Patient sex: M
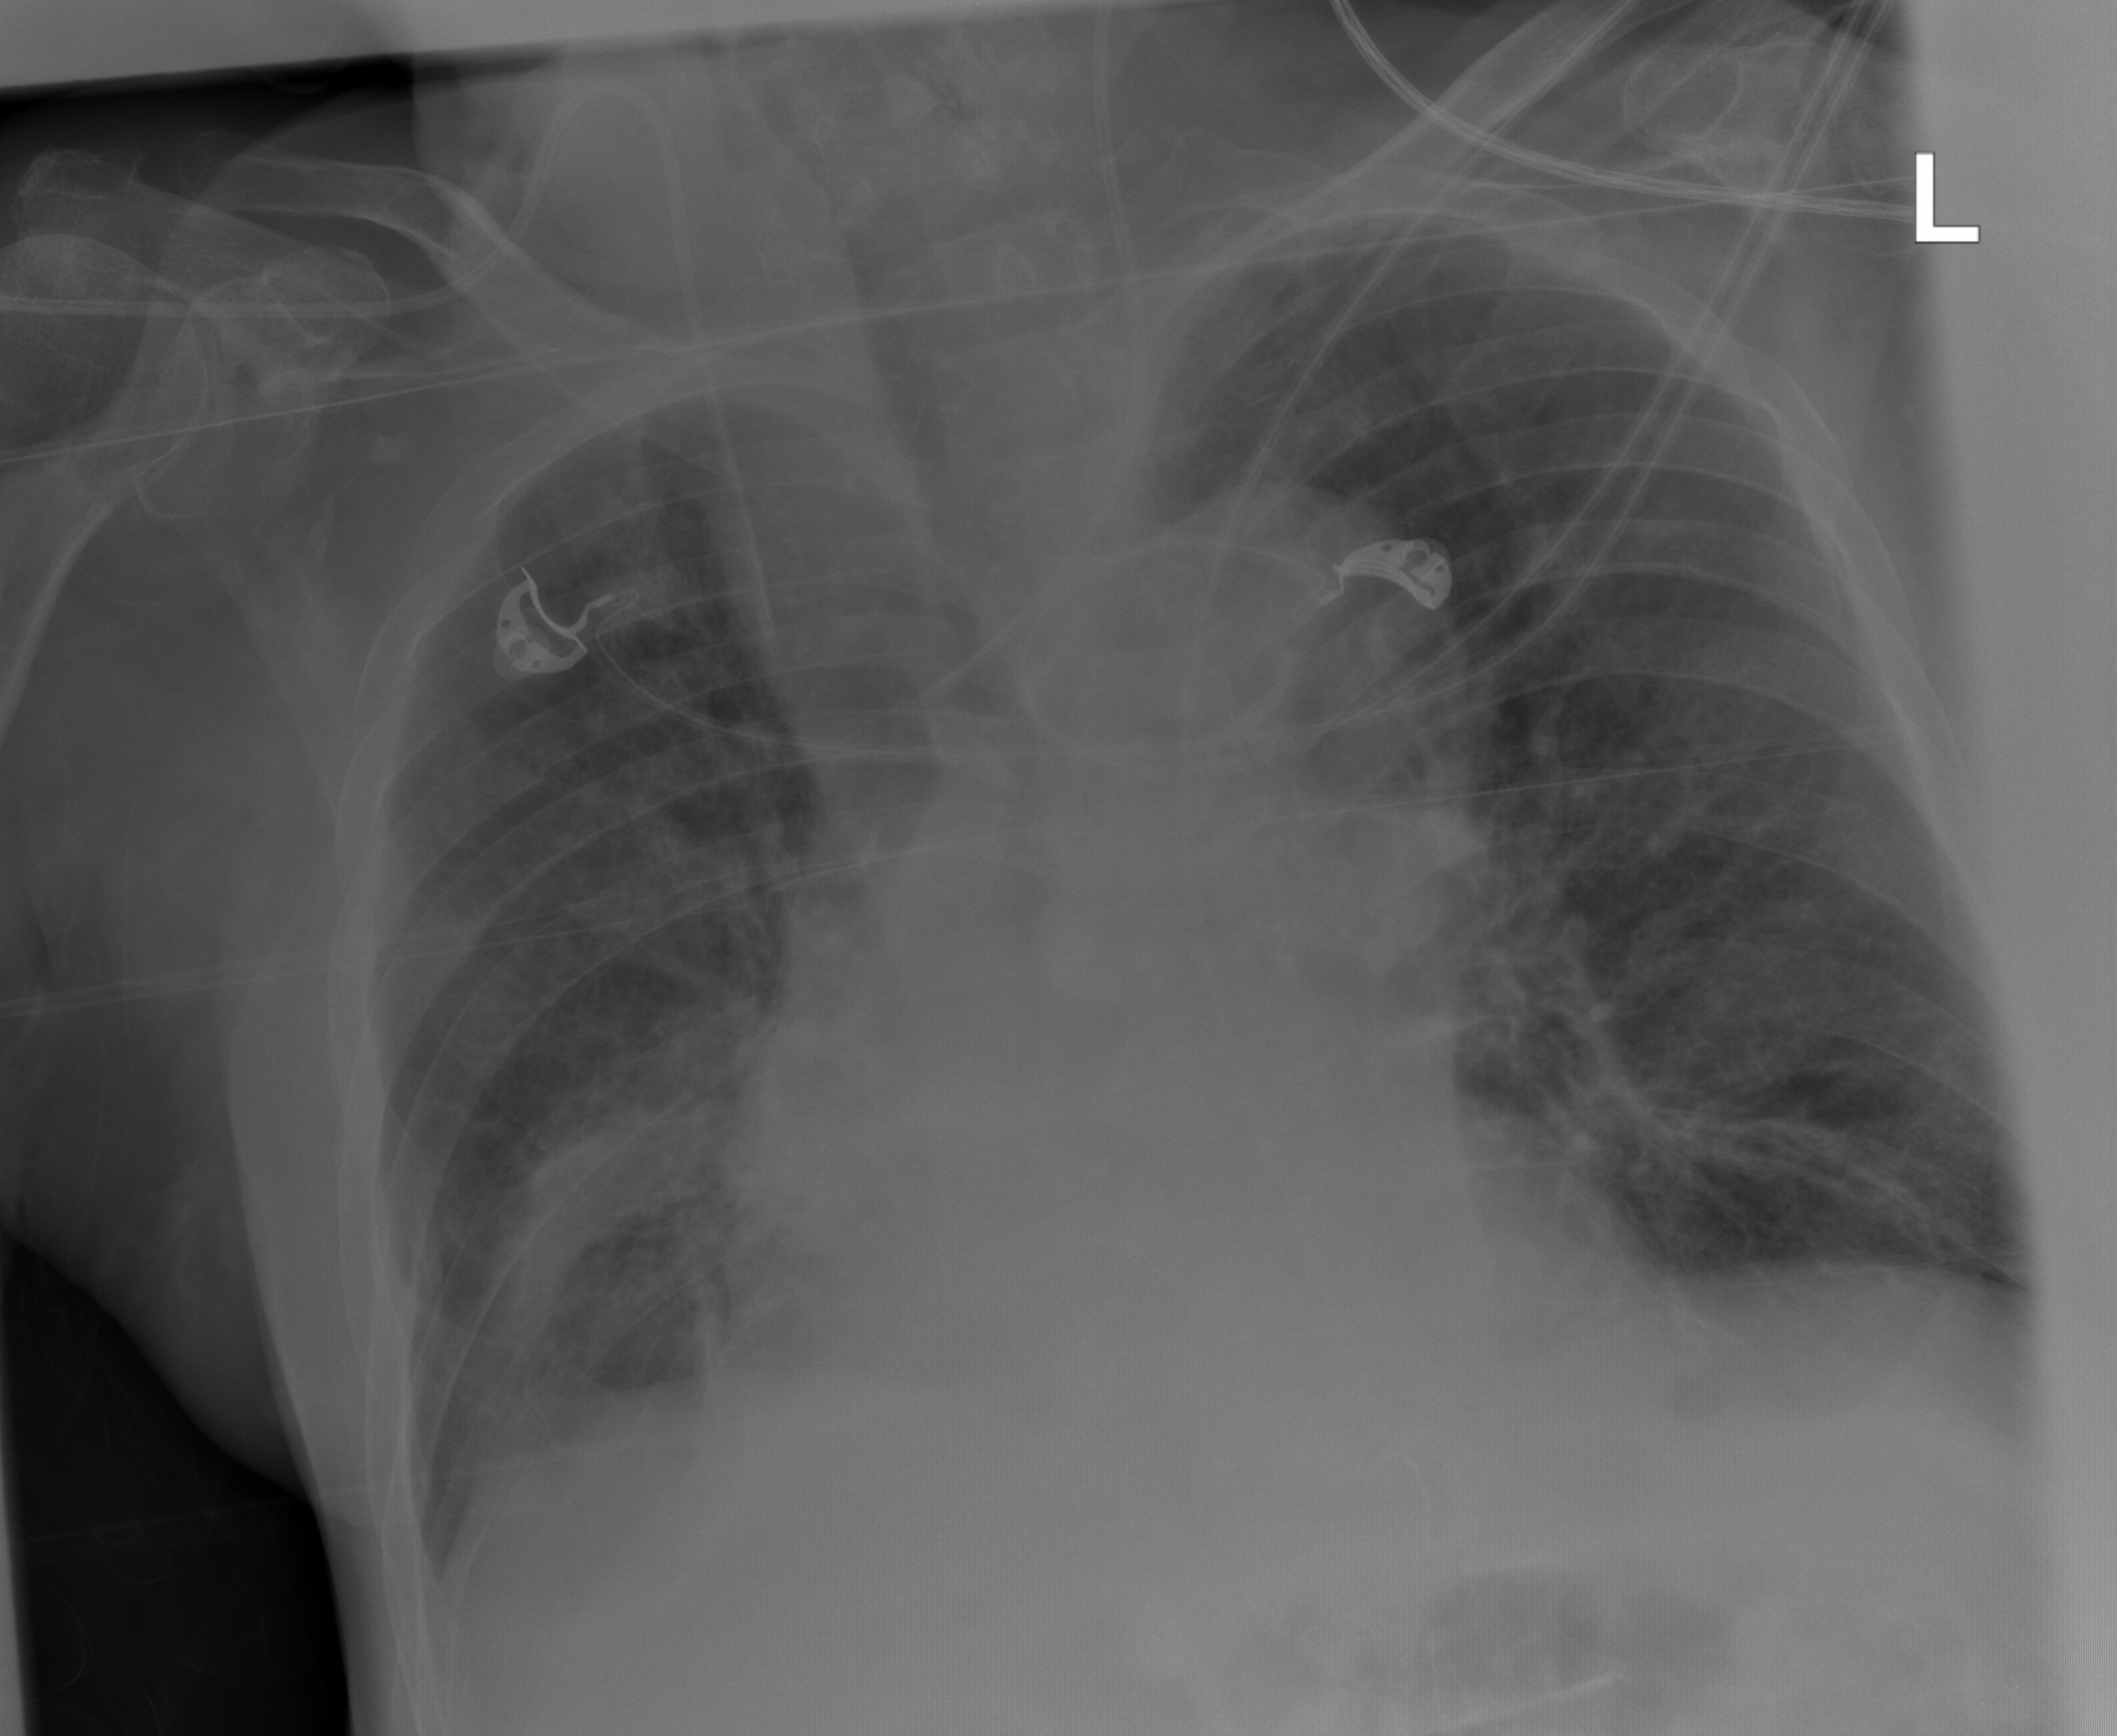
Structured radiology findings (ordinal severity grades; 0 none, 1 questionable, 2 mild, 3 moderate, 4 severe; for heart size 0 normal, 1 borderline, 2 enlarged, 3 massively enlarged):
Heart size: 1
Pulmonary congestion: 1
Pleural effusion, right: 2
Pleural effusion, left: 2
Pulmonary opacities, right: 0
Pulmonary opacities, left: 0
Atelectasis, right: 2
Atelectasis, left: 0